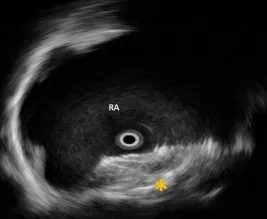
Intraprocedural rotational intracardiac Echo by Ultra ICE (mechanical 9F/9 MHz 360. Scan probe, Ultra ICE , EP technologies, BSC, CA, United States) in the parasagittal long axis ("four chamber") plane showing procedural steps. Of implantation of Flex II UNI occluder (Occlutech GmbH, Jena, Germany) with equally sized discs (28.5 mm x 28.5 mm) (orange asterisk).
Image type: radiology (ultrasound)